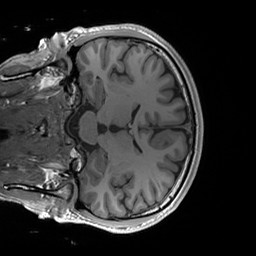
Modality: T1w
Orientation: coronal